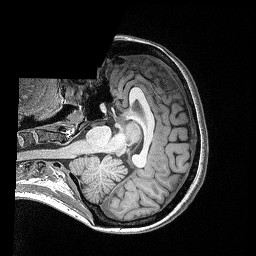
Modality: T1w
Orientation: axial
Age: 25
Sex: female
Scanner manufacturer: siemens
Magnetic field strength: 3 T
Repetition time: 2.4 s
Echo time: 0.03 s